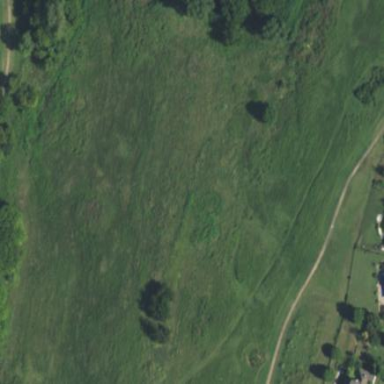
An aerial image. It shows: Grassy area designated as driving range for golf.